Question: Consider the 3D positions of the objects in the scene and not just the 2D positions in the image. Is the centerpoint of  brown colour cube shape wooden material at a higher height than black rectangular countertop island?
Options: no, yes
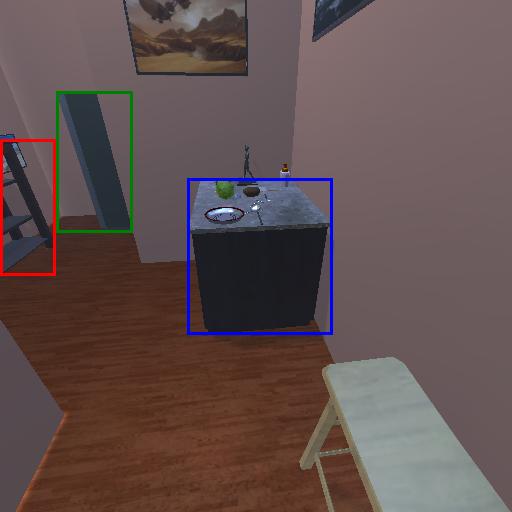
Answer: no